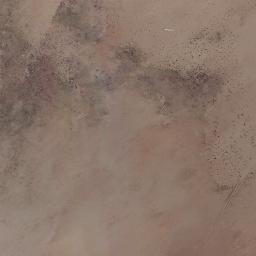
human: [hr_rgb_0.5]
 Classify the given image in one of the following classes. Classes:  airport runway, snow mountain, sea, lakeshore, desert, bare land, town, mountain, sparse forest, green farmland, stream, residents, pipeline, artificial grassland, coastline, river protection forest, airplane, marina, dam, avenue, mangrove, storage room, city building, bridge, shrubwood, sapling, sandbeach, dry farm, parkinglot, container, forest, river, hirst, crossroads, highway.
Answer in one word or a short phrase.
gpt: bare land